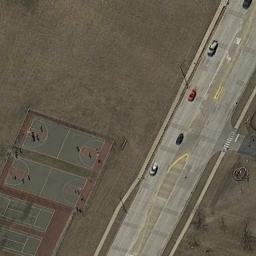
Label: basketball_court